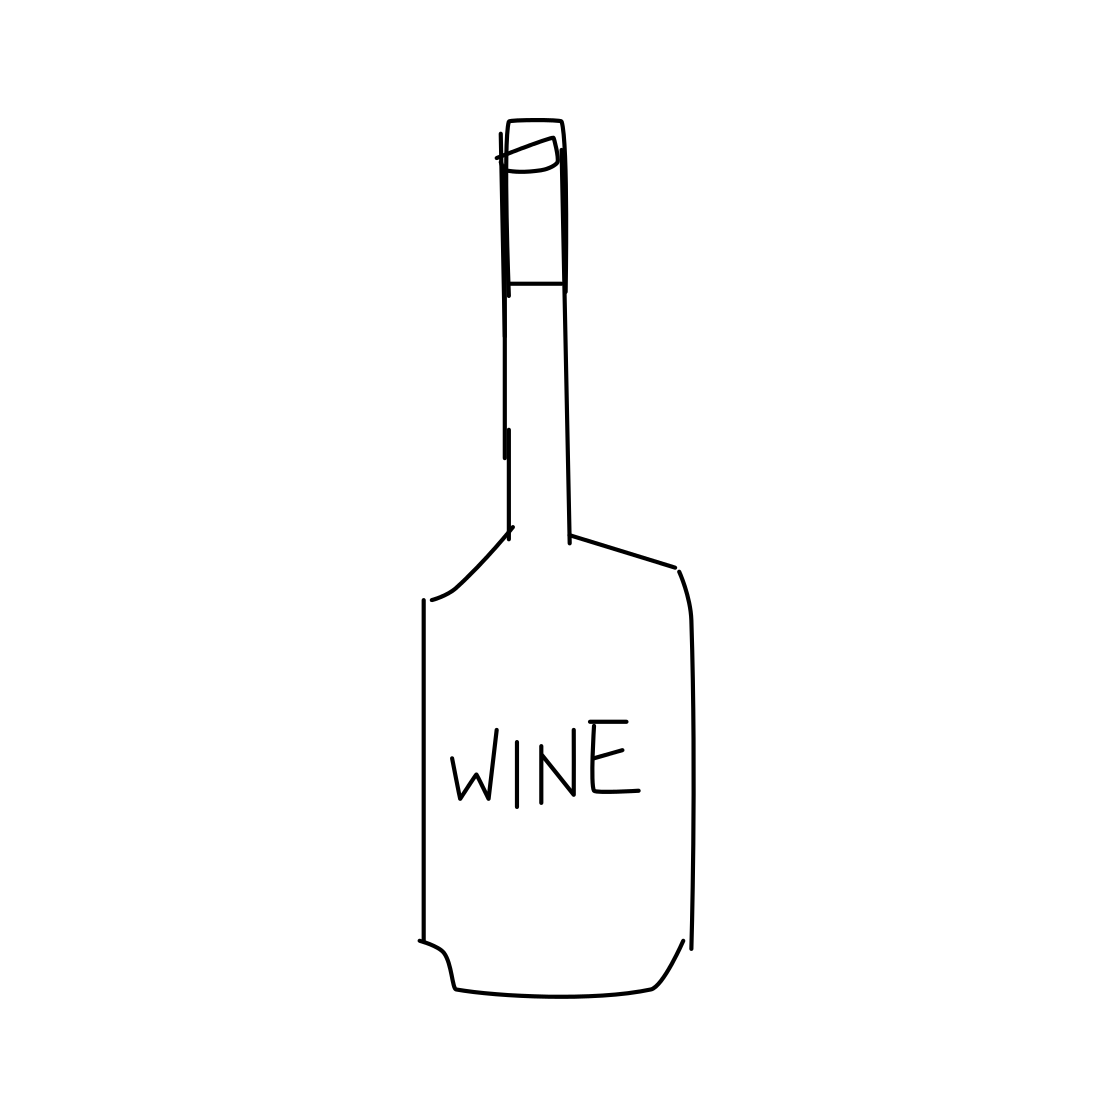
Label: wine-bottle